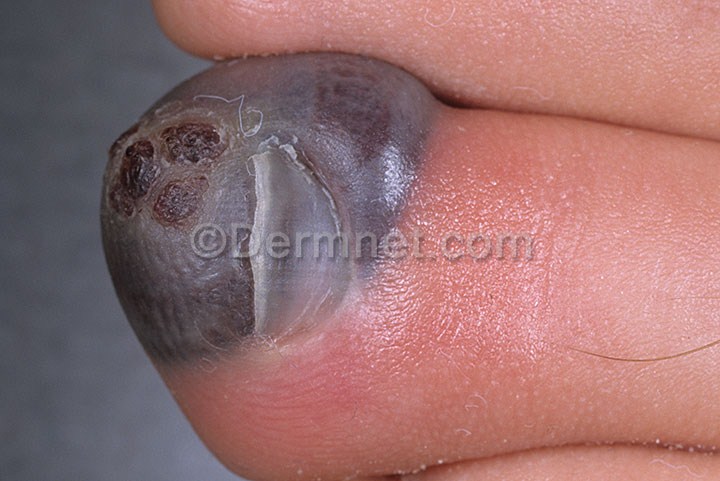
Disease: Warts Molluscum and other Viral Infections